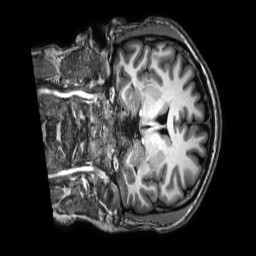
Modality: T1w
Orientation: coronal
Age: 33
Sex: male
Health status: healthy
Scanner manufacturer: philips
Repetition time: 0.009 s
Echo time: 0.004 s